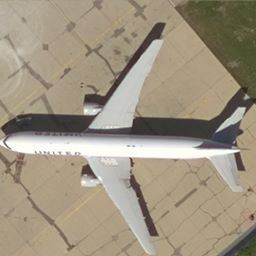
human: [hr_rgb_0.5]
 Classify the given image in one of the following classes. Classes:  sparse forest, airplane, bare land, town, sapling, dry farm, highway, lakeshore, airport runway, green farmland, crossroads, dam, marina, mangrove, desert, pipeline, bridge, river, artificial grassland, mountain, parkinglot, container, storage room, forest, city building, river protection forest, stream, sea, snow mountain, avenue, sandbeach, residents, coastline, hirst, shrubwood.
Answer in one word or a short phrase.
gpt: airplane